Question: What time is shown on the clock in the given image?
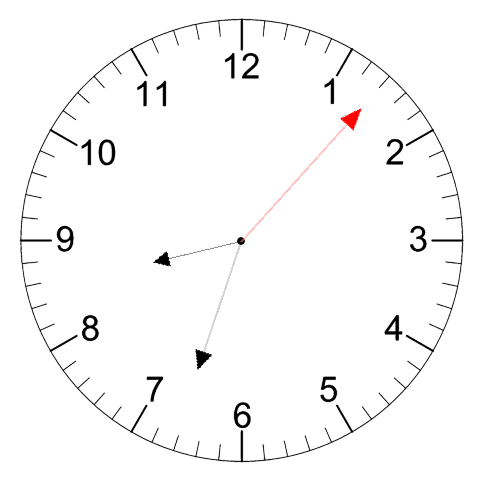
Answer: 08:33:07